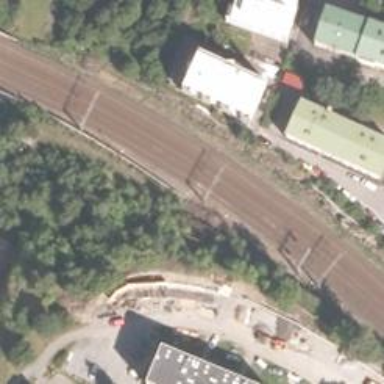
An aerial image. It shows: Continuous rail railway with electrified contact line.